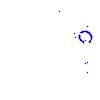
Particle: proton